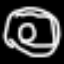
Label: donut